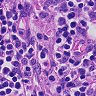
Metastatic tissue present: no